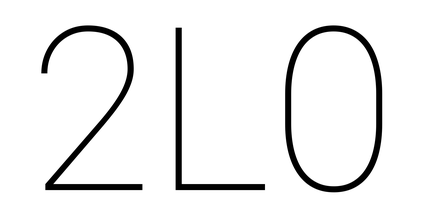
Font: Roboto_Thin